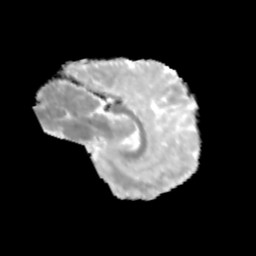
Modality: MD
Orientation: sagittal
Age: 9
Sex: male
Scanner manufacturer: siemens
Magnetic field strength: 3 T
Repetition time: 3.8 s
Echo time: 0.07 s